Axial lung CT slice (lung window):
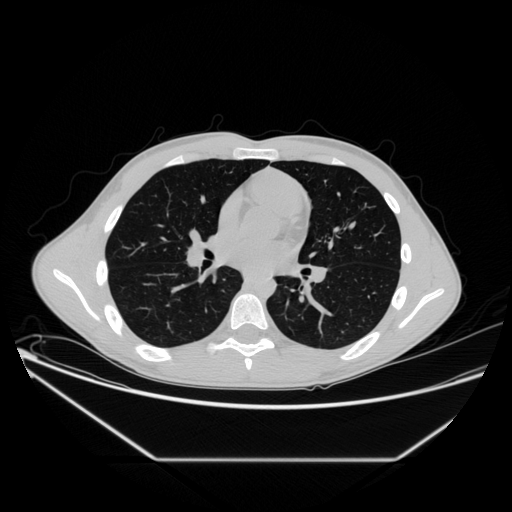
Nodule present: no